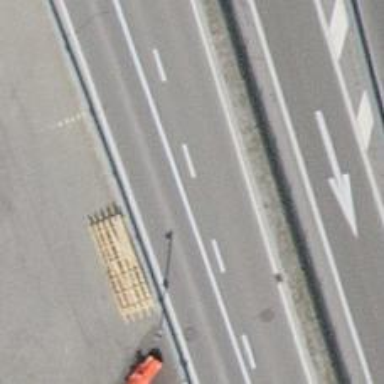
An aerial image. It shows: Primary road with asphalt surface.